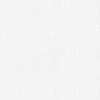
Label: dusty